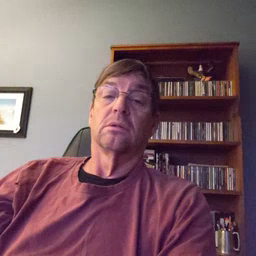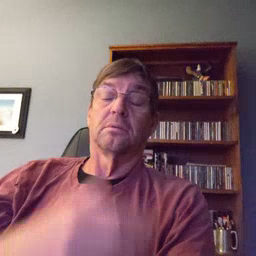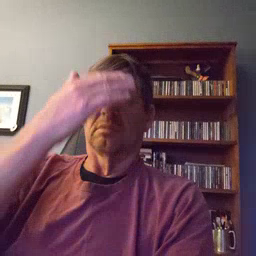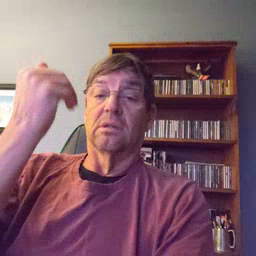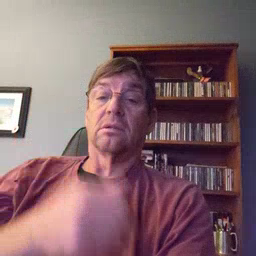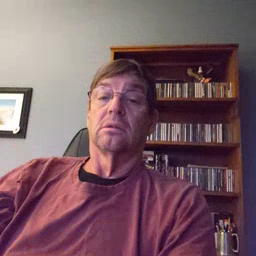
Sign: because